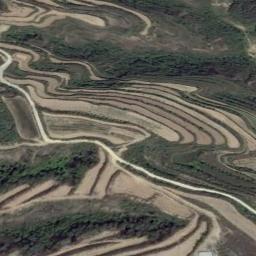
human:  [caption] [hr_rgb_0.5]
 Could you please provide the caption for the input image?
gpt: A large layer of brown and green mixed terraces with several winding narrow paths .

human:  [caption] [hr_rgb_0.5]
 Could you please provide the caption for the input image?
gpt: There is a path between the terraces leading to a building .

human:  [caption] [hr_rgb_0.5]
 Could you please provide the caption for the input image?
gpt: The bare terrace is next to some trees .

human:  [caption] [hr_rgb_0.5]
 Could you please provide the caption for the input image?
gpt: There is a road in the terrace .

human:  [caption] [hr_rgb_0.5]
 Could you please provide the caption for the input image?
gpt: There are green meadows beside the yellow terraces .